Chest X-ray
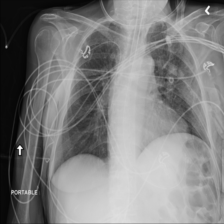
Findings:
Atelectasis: negative
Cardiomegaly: negative
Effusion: negative
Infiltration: negative
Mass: negative
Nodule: negative
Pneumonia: negative
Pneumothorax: negative
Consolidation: negative
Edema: negative
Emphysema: negative
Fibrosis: negative
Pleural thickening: negative
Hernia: negative